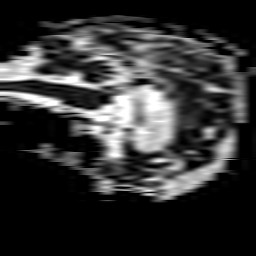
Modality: ADC
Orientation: sagittal
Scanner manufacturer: philips
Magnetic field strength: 3 T
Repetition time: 3.9 s
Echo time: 0.05989 s